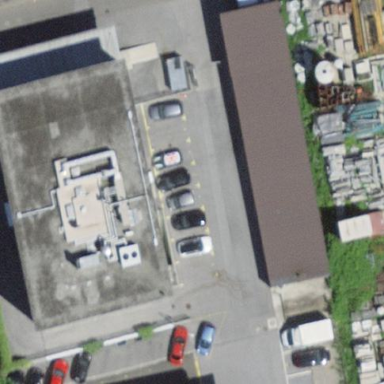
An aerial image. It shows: Industrial building.